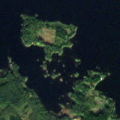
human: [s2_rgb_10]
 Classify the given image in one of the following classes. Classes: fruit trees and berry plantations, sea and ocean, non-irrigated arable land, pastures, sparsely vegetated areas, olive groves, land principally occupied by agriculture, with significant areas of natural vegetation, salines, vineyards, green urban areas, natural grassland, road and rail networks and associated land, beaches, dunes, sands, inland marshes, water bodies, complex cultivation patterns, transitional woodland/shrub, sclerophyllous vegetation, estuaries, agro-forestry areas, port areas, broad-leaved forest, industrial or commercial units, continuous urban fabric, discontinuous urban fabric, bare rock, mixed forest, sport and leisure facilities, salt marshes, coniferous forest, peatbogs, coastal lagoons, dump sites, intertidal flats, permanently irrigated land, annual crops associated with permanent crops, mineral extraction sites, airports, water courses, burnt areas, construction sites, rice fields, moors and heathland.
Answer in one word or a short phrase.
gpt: coniferous forest, mixed forest, water bodies